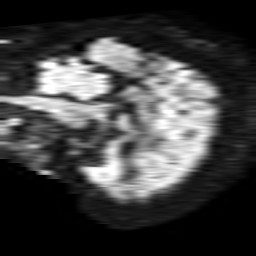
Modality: TRACE
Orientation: sagittal
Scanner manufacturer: philips
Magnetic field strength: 1.5 T
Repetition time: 3.484 s
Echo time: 0.07039 s